Question:
The dark gray lines are supposed to be black and 1 pixel wide:
'''
pRT->DrawLine(Point2F(100, 120), Point2F(300, 120), blackbrush, 1);
'''
The light gray lines are supposed to be black and 0.5 pixel wide:
'''
pRT->DrawLine(Point2F(120, 130), Point2F(280, 130), blackbrush, 0.5);
'''
Instead, they are both 2 pixels wide. If I ask for 2 pixels wide, the line is black, but naturally 2 pixels wide.
The render target has the same size as the client area of the window. I would like pixel accuracy like in GDI, one coordinate = one pixel and pure colors...
Thanks.
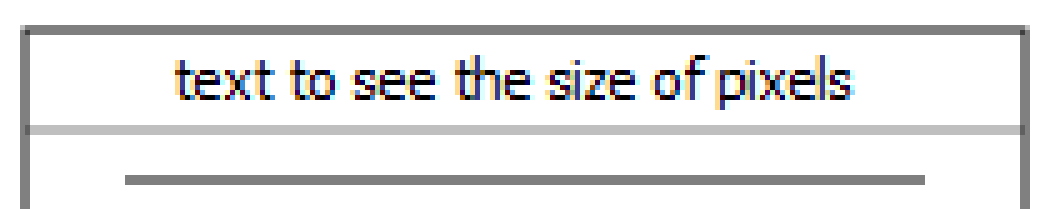
Answer: Direct2D is rendering correctly. When you give it a pixel coordinate such as (100, 120), that refers to the top and left corner of the pixel element that spans from pixel coordinates (100, 120) to (101, 121) (top/left are inclusive, right/bottom are exclusive). Since it's a straight horizontal line you are effectively getting a filled rectangle from (99.5, 119.5) - (300.5, 120.5). Since the edges of this spill into adjacent pixels, that's why you're getting "2 pixel width" lines at the "wrong" brightness. You must think in terms of pixel (points with no area) and pixel (physical points on the screen with an area of 1x1, or just 1 of course).
If you want to draw a straight line from that covers the pixels (100, 120) to (300, 120), you should either use SemMike's suggestion of using aliased rendering (which is great for straight lines!), or you can use half-pixel offsets (because strokeWidth=1; for other strokeWidths, adjust by strokeWidth/2). Drawing from (100.5, 120.5) - (299.5, 120.5) with a stroke width of 1.0 will get you what you're looking for. That stroke extends around the pixel coordinates you specify, so you will get the "filled rectangle" over the pixel elements (100, 120) - (300, 121). And again, that's an exclusive range, so 'y=121' isn't actually filled, neither is x=300.
If you're wondering why this doesn't happen with something like GDI, it's because it doesn't do antialiased rendering, so everything always snaps to pixel elements. If you're wondering why this doesn't happen with WPF while using Shapes, it's because it uses layout rounding (UseLayoutRounding) and pixel snapping. Direct2D does not provide those services because it's a relatively low-level API.